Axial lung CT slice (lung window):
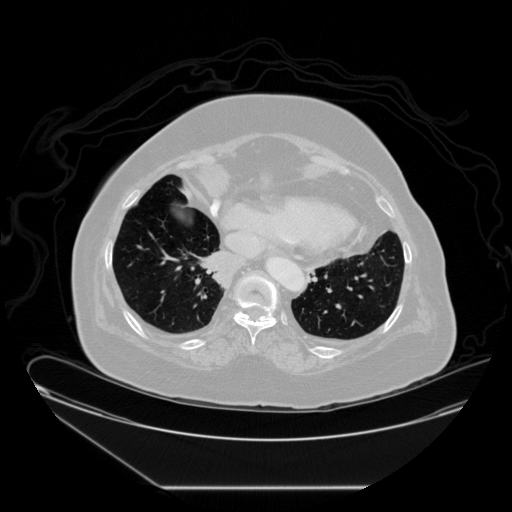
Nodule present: no